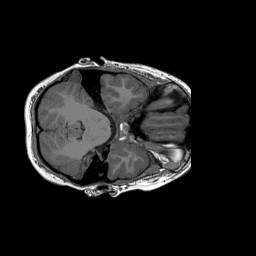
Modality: T1w
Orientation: coronal
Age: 10
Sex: male
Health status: ill